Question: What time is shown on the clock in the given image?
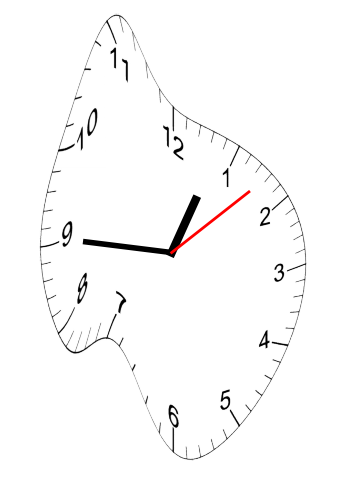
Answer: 12:45:08